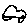
Label: car